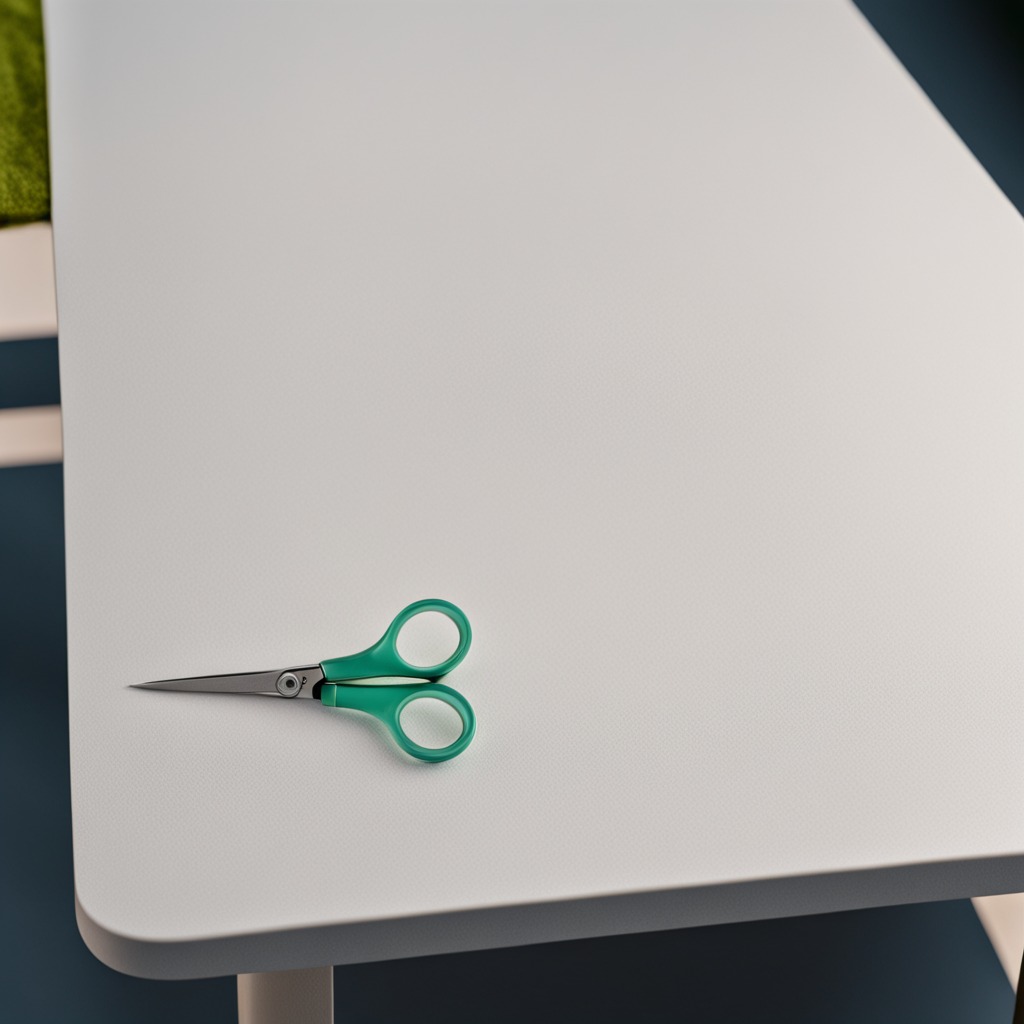
A scissor lies on the table.